Field crop: maize
Growth stage: 2
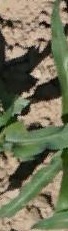
Species: maize